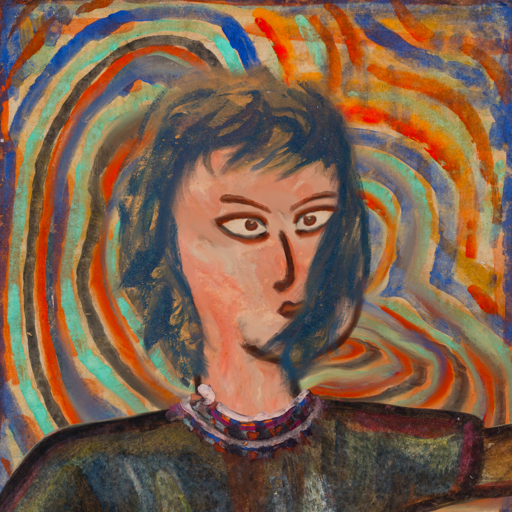
Background: Sisters, Head And Neck Side: Roy_Bahadur, Face Side: Roy_Bahadur, Bust: Mosgoul, Hair Side: In_The_Sun, Head Accessory: Blank, Second Necklace: Blank, Necklace: Hypocrite_1, Baby: Blank